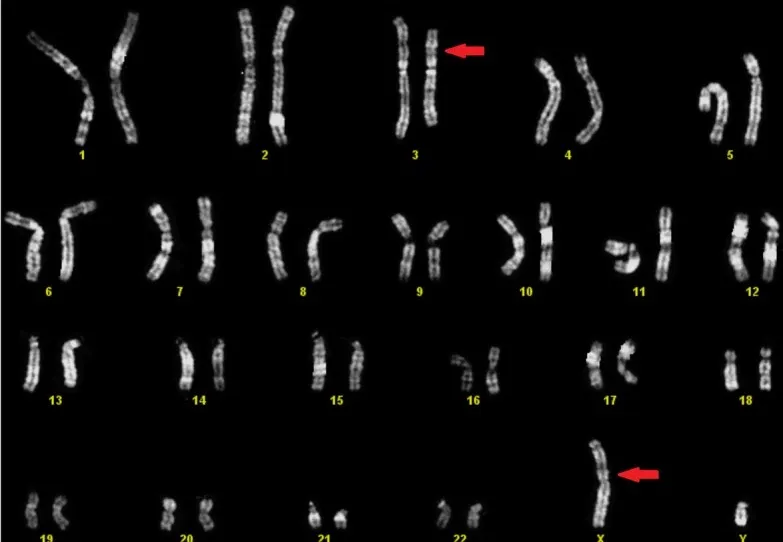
Karyotype 46,Y,t(X,3)(p11.2;p14)mat of male patient.
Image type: radiology (mri)